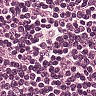
Metastatic tissue present: no